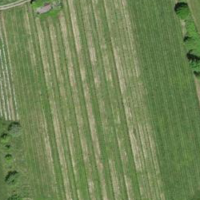
EUNIS habitat code: 40
Species observed at this site:
Cruciata laevipes